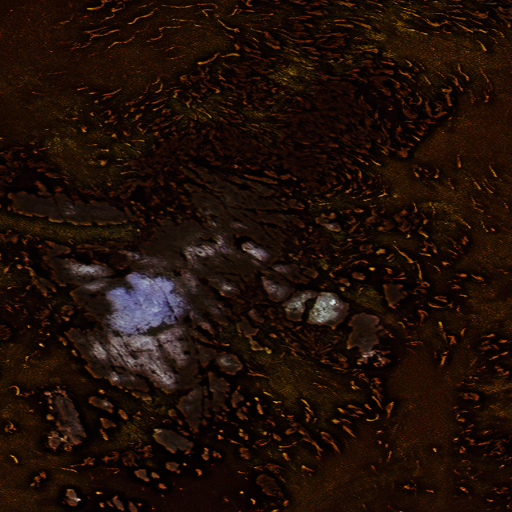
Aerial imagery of bar in Alaska named Amidgis containing only unknown